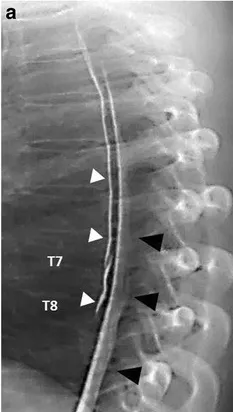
A; Lateral dynamic myelographic image demonstrating the site of CSF leakage at T7/T8 (white arrow), with contrast medium observed spreading within epidural space (white arrow heads) from subarachnoid space (black arrowheads).
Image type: radiology (x_ray)